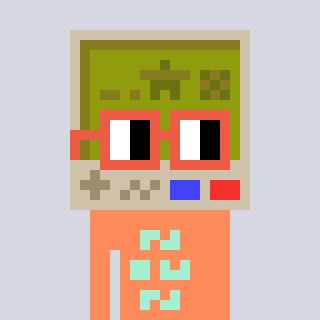
a pixel art character with square orange glasses, a gameboy-shaped head and a peachy-colored body on a cool background